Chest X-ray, PA view. Patient: 64 years old, sex M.
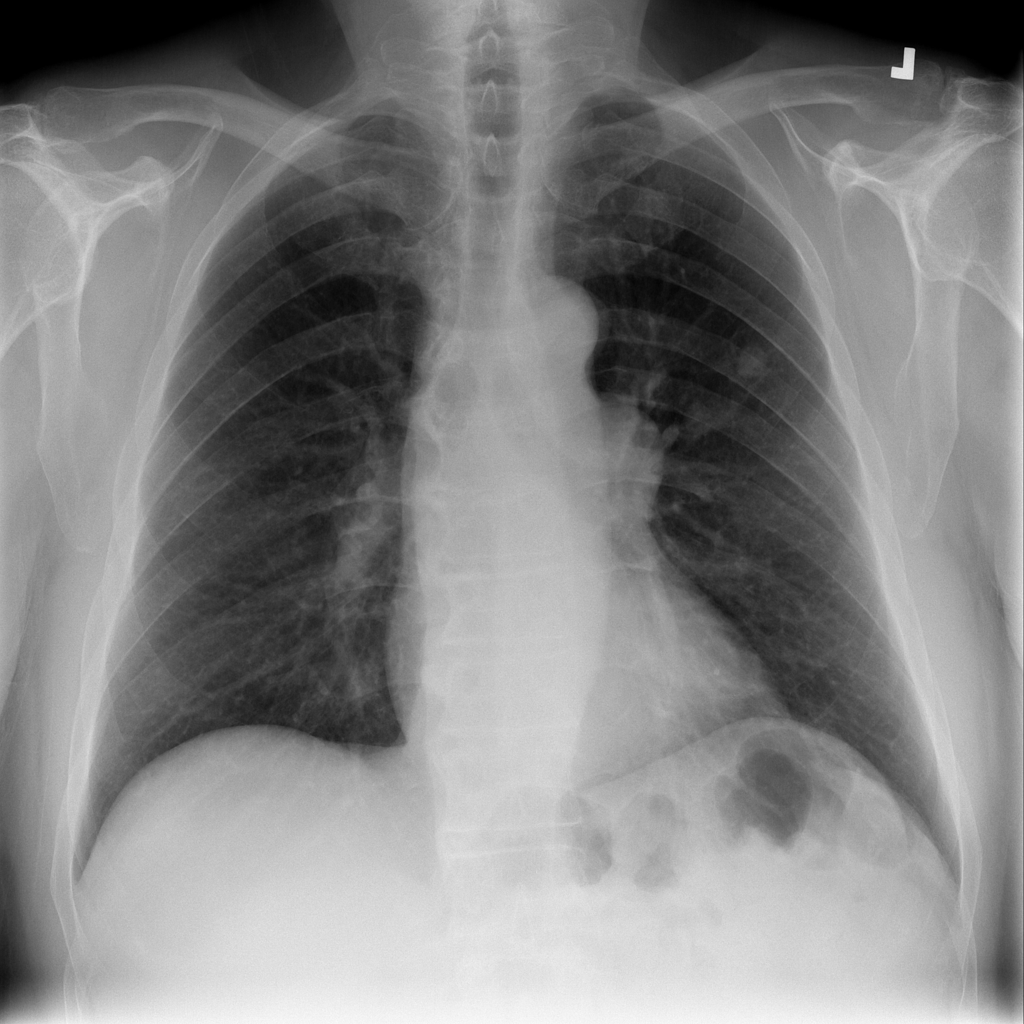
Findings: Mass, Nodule